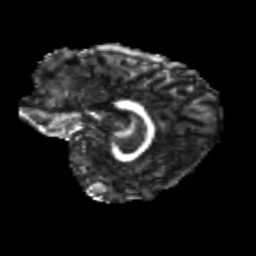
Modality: FA
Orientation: sagittal
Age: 25
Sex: female
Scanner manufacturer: siemens
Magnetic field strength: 3 T
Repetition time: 3.5 s
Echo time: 0.104 s